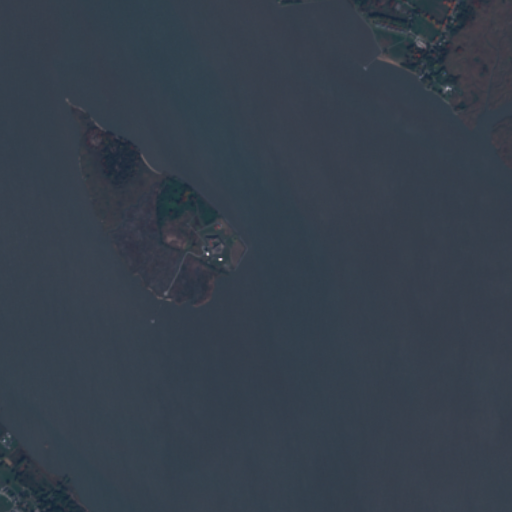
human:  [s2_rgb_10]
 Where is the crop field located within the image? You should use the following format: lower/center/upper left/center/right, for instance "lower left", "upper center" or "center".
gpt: The crop field is located in the upper right of the image.
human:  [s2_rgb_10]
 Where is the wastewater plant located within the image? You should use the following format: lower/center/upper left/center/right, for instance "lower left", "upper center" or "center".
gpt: The wastewater plant is located in the lower left of the image.
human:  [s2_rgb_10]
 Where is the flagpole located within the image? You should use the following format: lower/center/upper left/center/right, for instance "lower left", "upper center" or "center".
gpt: The flagpole is located in the lower left of the image.
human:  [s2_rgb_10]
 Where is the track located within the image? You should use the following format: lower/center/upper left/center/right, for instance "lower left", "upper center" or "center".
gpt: There is no track in the image.